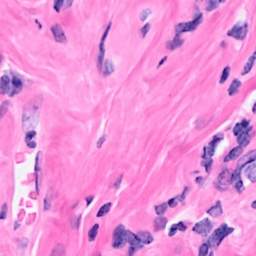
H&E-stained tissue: Breast